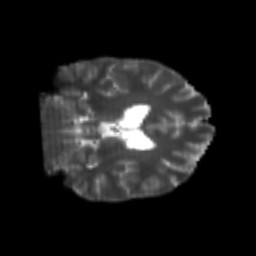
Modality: T2w
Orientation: coronal
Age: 22
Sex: female
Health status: healthy
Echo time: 0.074 s